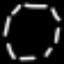
Label: octagon